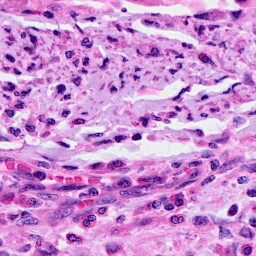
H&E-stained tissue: Cervix